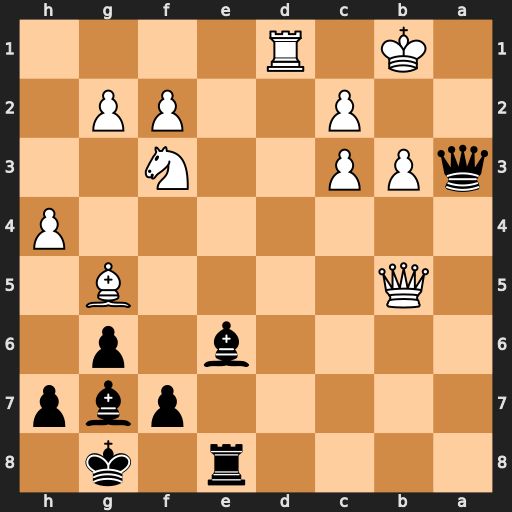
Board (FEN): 4r1k1/5pbp/4b1p1/1Q4B1/7P/qPP2N2/2P2PP1/1K1R4
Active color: b
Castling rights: -
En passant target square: -
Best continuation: Ra8 Qe8+ Rxe8